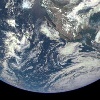
Label: cloud